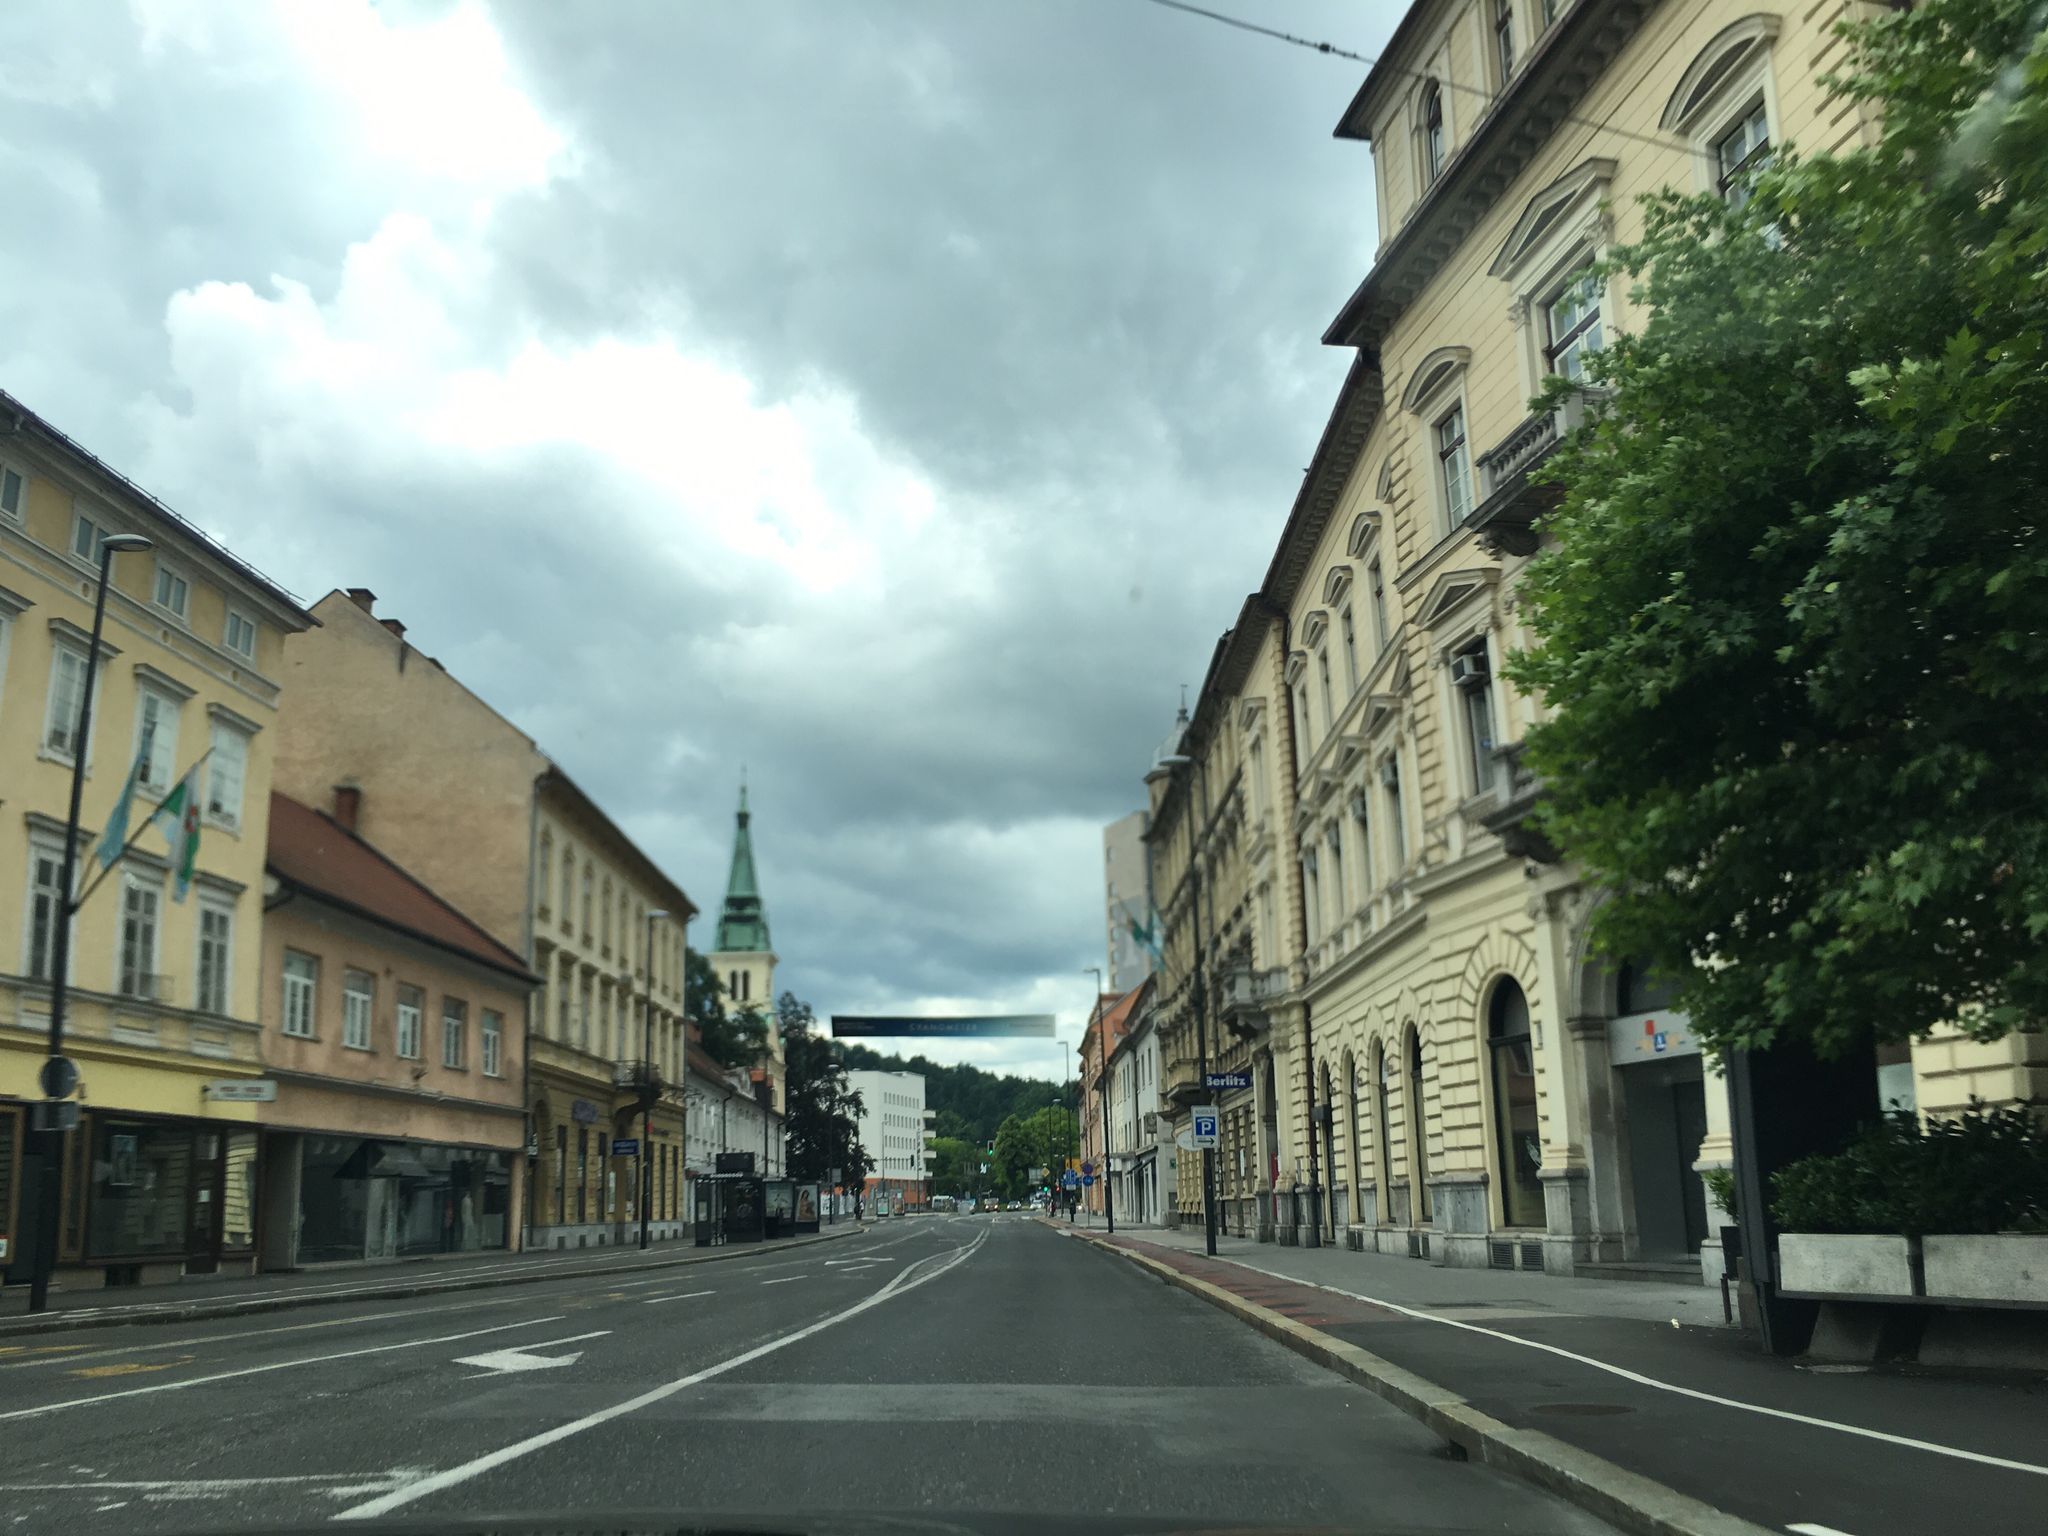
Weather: cloudy
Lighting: day
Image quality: good
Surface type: driving surface
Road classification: secondary
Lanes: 3
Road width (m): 4
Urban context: urban centre
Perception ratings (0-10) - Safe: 6.15, Lively: 7.23, Beautiful: 5.32, Boring: 6.26, Depressing: 5.09, Wealthy: 8.72